Interaction volume radius: 10 \u00c5
Interaction volume height: 25 \u00c5
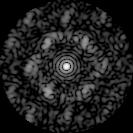
Disorder parameter: 0.6756